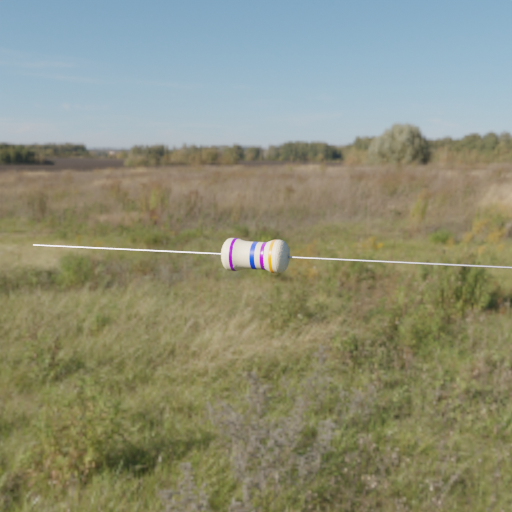
Resistor colour bands (in order): violet, blue, violet, orange